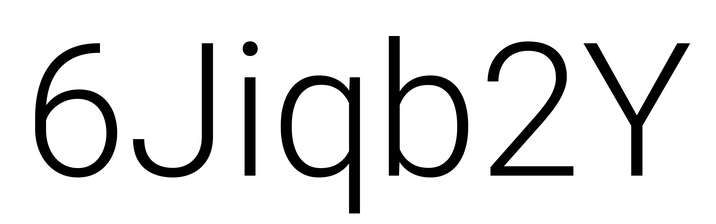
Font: Roboto_Light